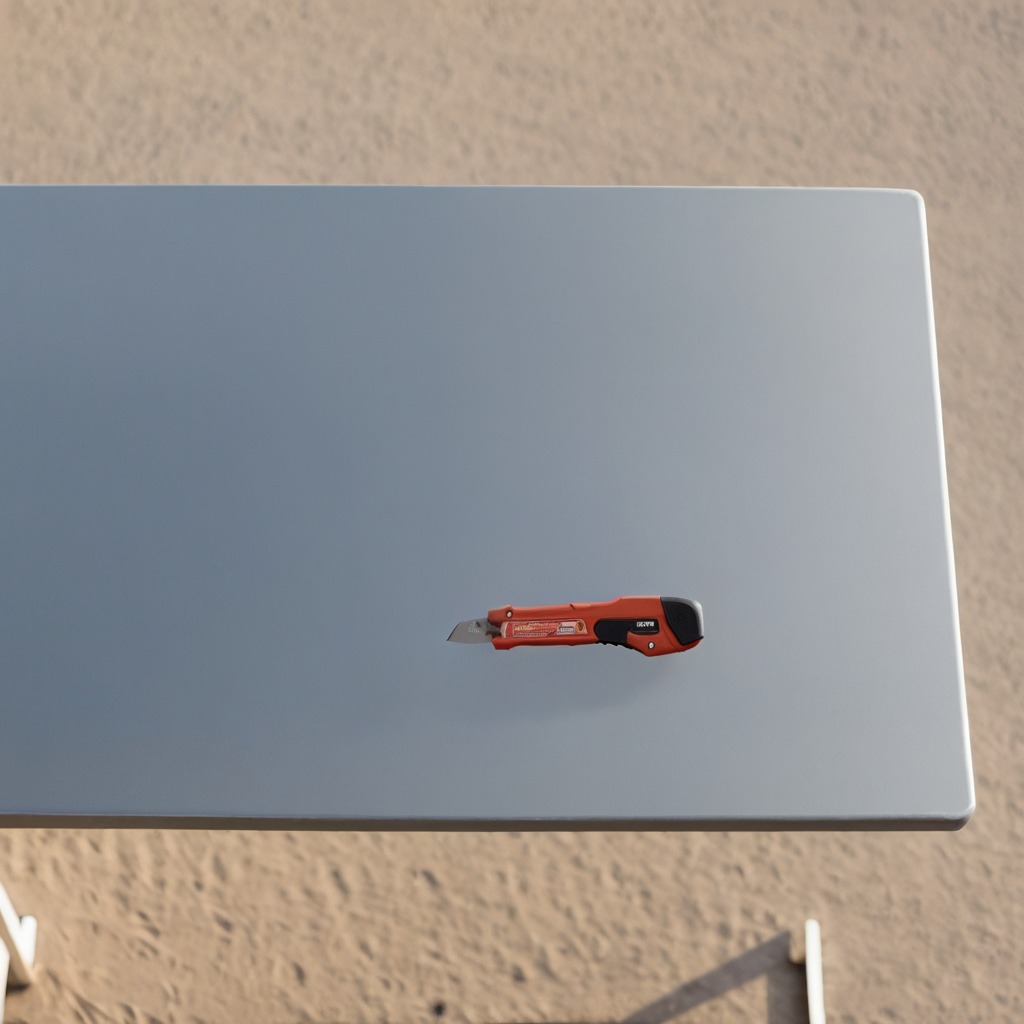
A utility knife lying on a clean utility table in a temporary outdoor tool station textured surface afternoon light completely empty no clutter no objects on or around the table